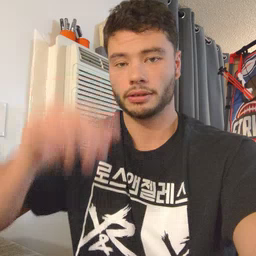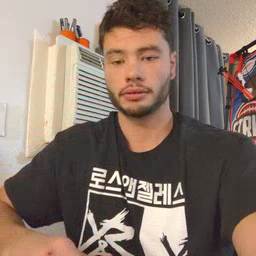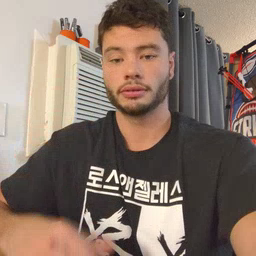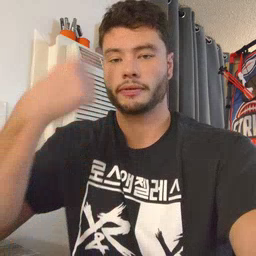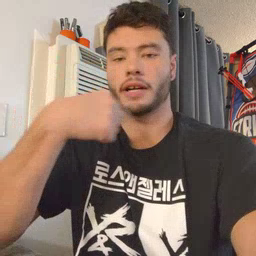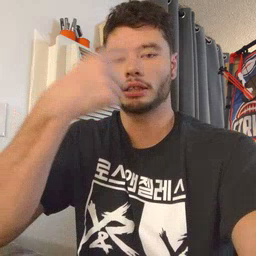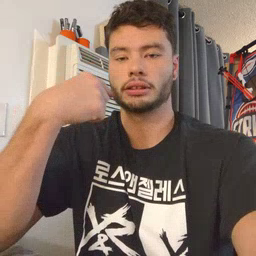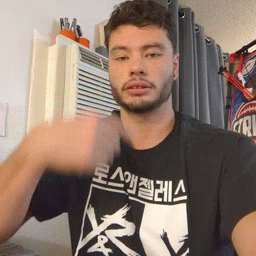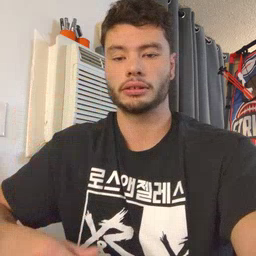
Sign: face